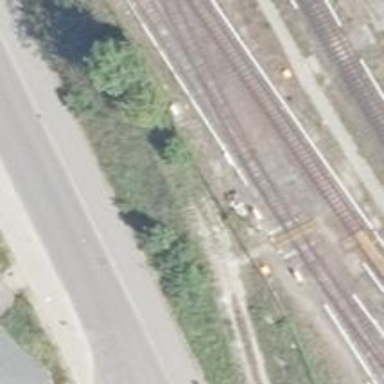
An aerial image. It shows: Railway switch.